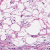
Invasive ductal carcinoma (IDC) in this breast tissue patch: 0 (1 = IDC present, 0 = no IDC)